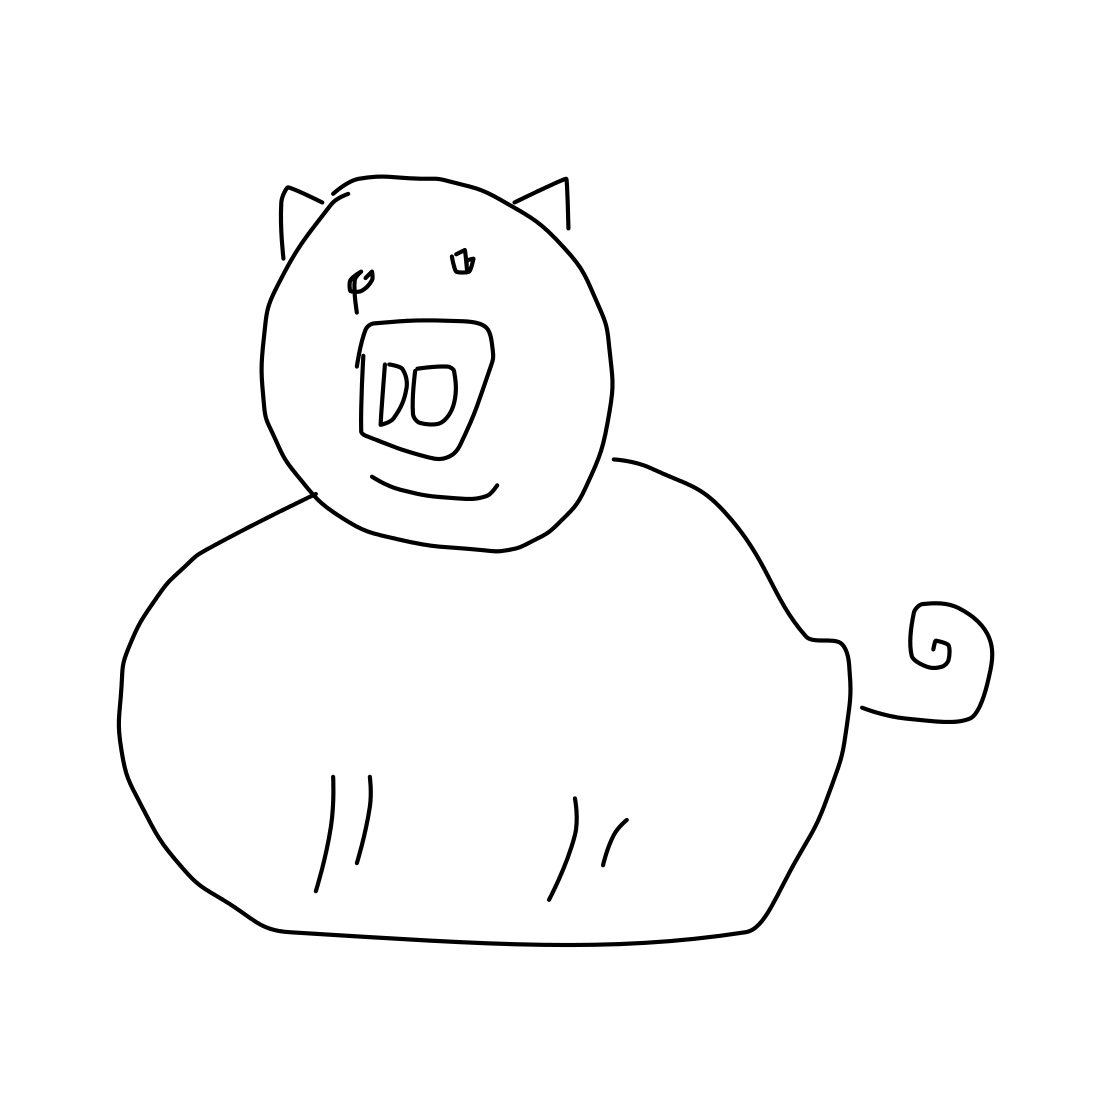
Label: pig